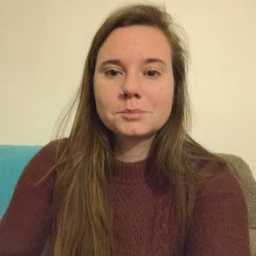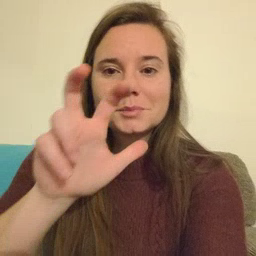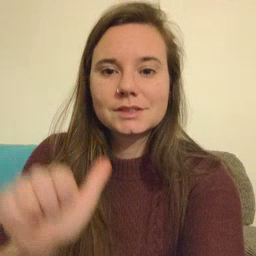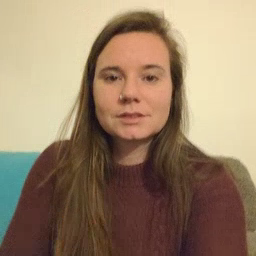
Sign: pizza